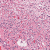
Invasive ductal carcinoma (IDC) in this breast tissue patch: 1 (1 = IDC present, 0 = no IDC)